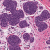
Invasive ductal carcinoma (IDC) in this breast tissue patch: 0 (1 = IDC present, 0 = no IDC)